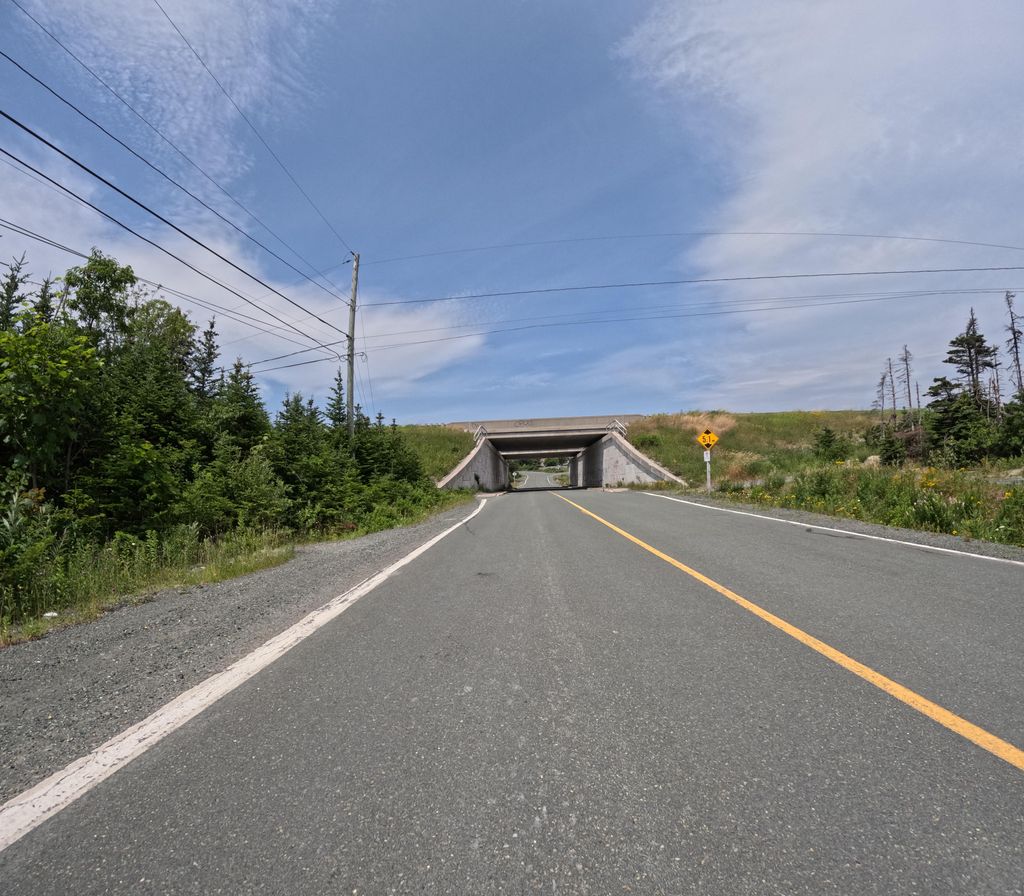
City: st_johns